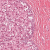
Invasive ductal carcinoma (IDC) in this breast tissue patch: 0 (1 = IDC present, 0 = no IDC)